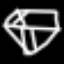
Label: diamond